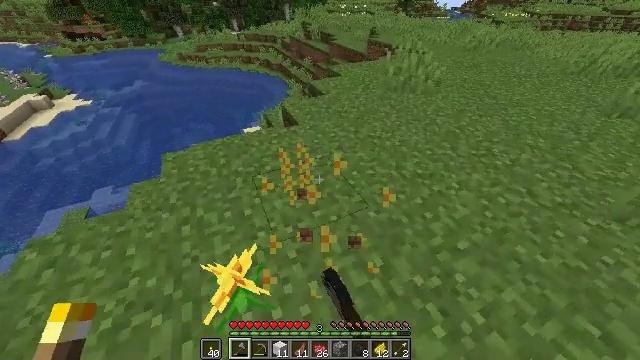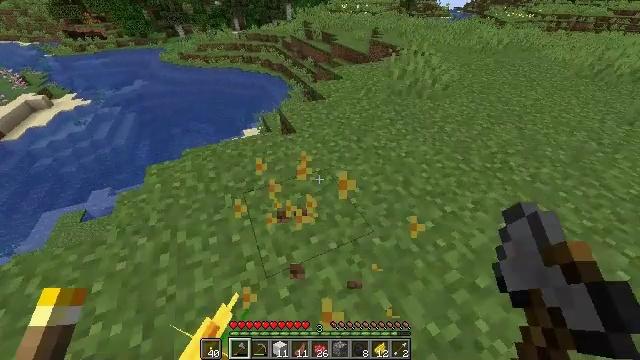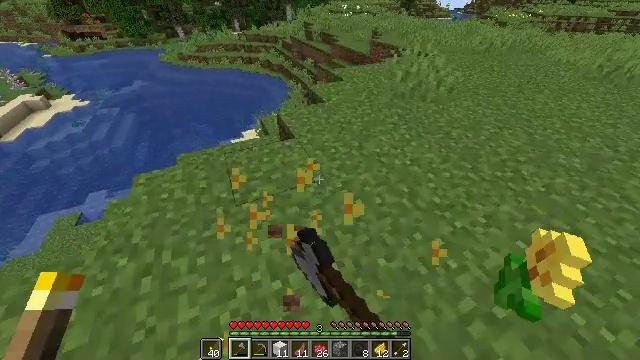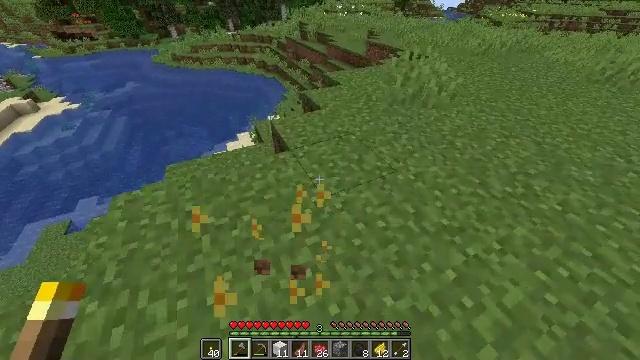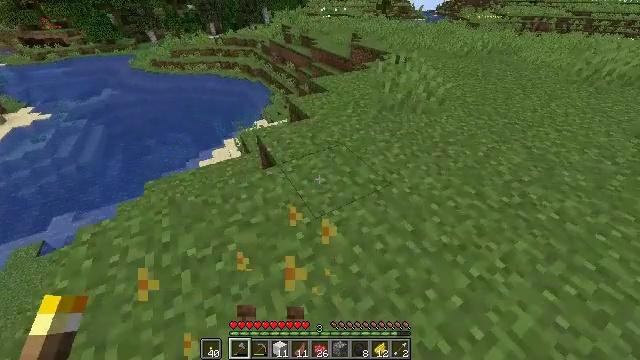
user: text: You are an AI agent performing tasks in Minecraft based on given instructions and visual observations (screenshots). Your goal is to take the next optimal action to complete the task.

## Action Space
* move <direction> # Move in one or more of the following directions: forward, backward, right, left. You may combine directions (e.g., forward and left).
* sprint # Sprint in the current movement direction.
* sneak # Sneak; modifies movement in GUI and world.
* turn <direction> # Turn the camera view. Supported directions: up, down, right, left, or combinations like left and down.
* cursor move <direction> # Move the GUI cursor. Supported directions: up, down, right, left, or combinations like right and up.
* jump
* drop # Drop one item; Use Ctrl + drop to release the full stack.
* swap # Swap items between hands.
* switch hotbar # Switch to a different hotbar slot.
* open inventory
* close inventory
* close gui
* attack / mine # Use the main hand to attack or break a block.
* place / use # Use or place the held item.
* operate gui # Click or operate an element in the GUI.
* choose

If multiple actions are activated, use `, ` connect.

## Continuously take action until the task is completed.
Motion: motion action
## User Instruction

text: Break the dandelion to obtain it.
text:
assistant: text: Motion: move forward, attack / mine
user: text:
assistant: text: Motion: move forward
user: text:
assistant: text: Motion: move forward, turn right
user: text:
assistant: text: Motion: move forward, turn right
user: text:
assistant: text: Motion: no_op